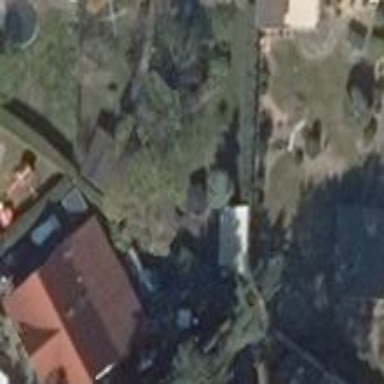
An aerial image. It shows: Detached building with gabled roof.